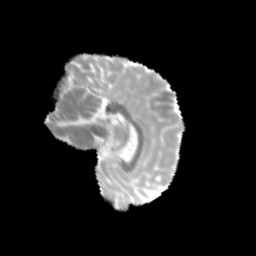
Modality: MD
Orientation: sagittal
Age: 10
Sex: female
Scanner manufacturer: siemens
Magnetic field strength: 3 T
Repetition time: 3.8 s
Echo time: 0.07 s